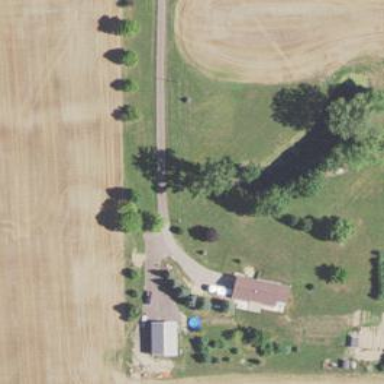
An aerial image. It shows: Driveway leading to service road.